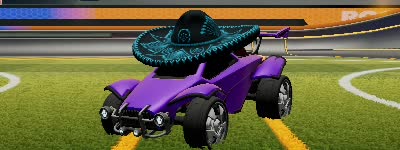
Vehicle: octane